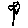
Label: flower